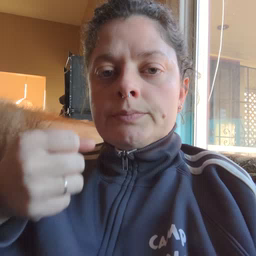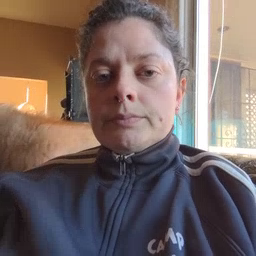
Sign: napkin